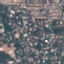
Label: Residential